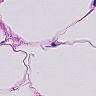
Metastatic tissue present: no